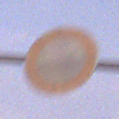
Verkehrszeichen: VerbotFahrzeugeAllerArt
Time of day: SunriseSunset
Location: Outdoor (Nature)
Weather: PartlyCloudy
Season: NotSpecified
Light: Natural